Question: Is possible bind variables from storyboard with controller without using the drag and drop elements?
I don't want to use this:

PD: i want to set custom names to the elements for easy binding
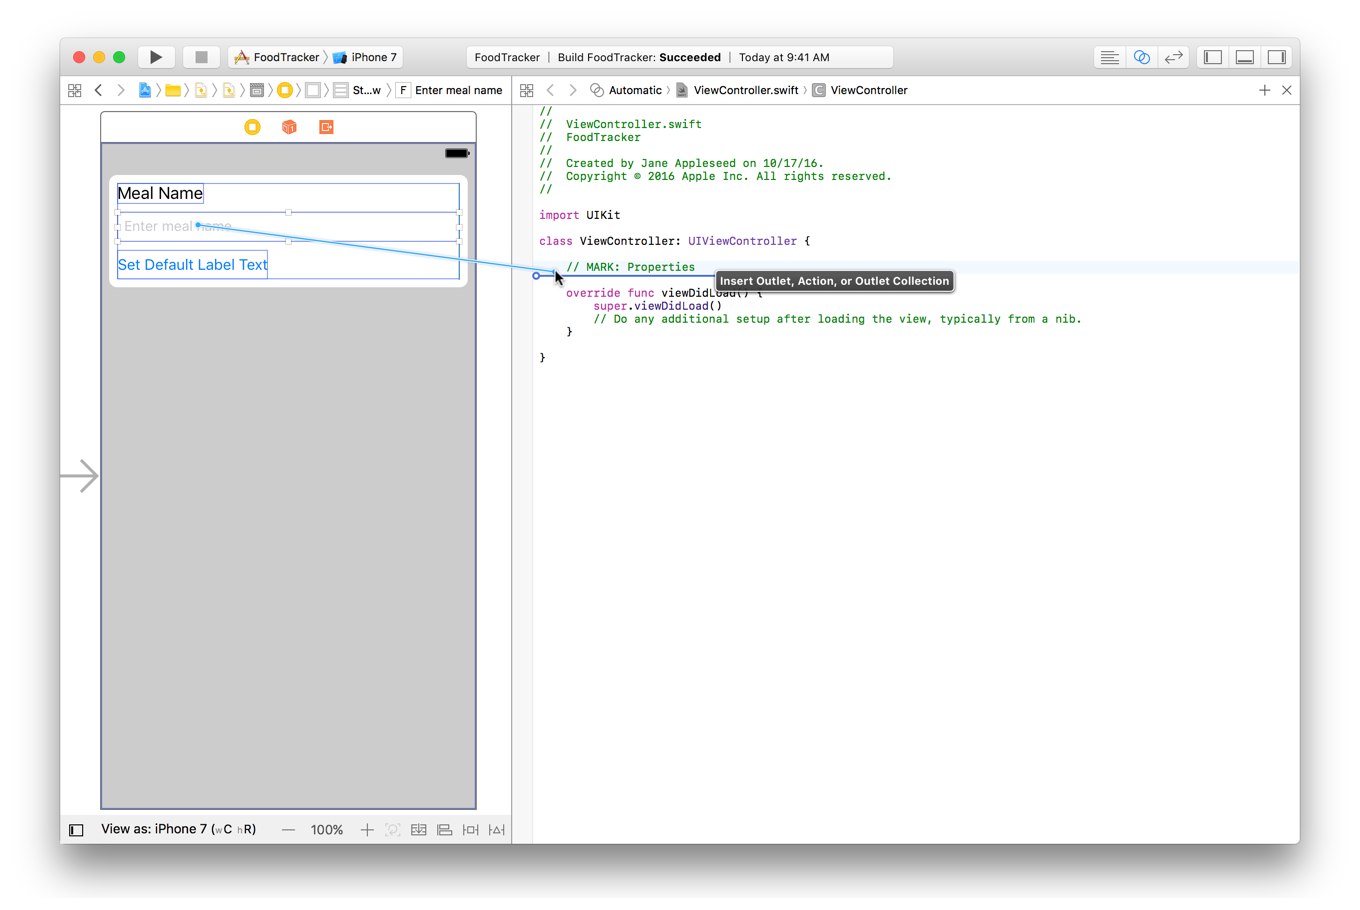
Answer: I think that no one sane enough would recommend you to do the other way than drag and drop. You can do this, but I actually never tried it.
Open your storyboard file in some text editor.
find tag '<viewController>' for VC you want to bind an outlet. Before end tag insert this, where:
'2Df-7S-JHW'- identifier for element(button or whatever)
'table' - name of outlet in your VC
'nZE-c6-iqY' - id for your outlet(I am not sure if you can put there anything)
'''
<connections>
<outlet property="table" destination="2Df-7S-JHW" id="nZE-c6-iqY"/>
</connections>
'''
'connections' is the array of outlets, so for a new outlet just insert another one
## BINDING BUTTON ACTION
find your element tag and just before end tag insert something like this, where:
'myFunc' - name of your function
'GOf-PJ-3sa' - your VC id
'touchUpInside' - event to react to
'''
<connections>
<action selector="myFunc" destination="GOf-PJ-3sa" eventType="touchUpInside" id="ekU-Vx-7ZC"/>
</connections>
'''